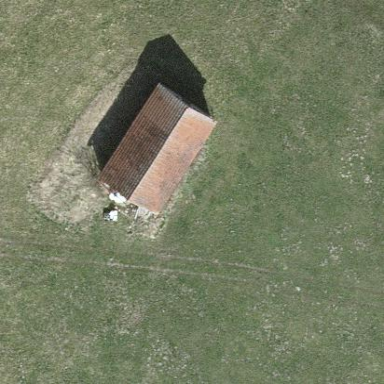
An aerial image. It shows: Hut.